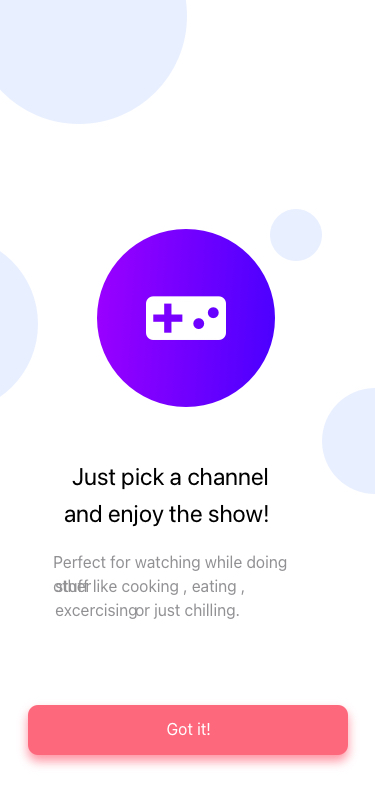
Text in this UI design:
Got it!
Perfect for watching while doing other
stuff like cooking , eating , excercising
or just chilling.
Just pick a channel
and enjoy the show!